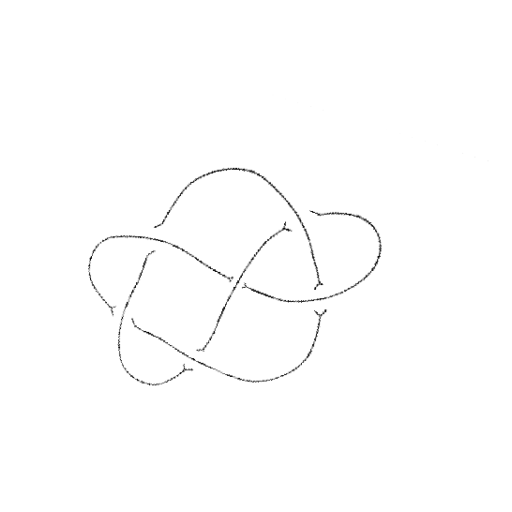
Crossing number: 6